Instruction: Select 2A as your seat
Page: seats
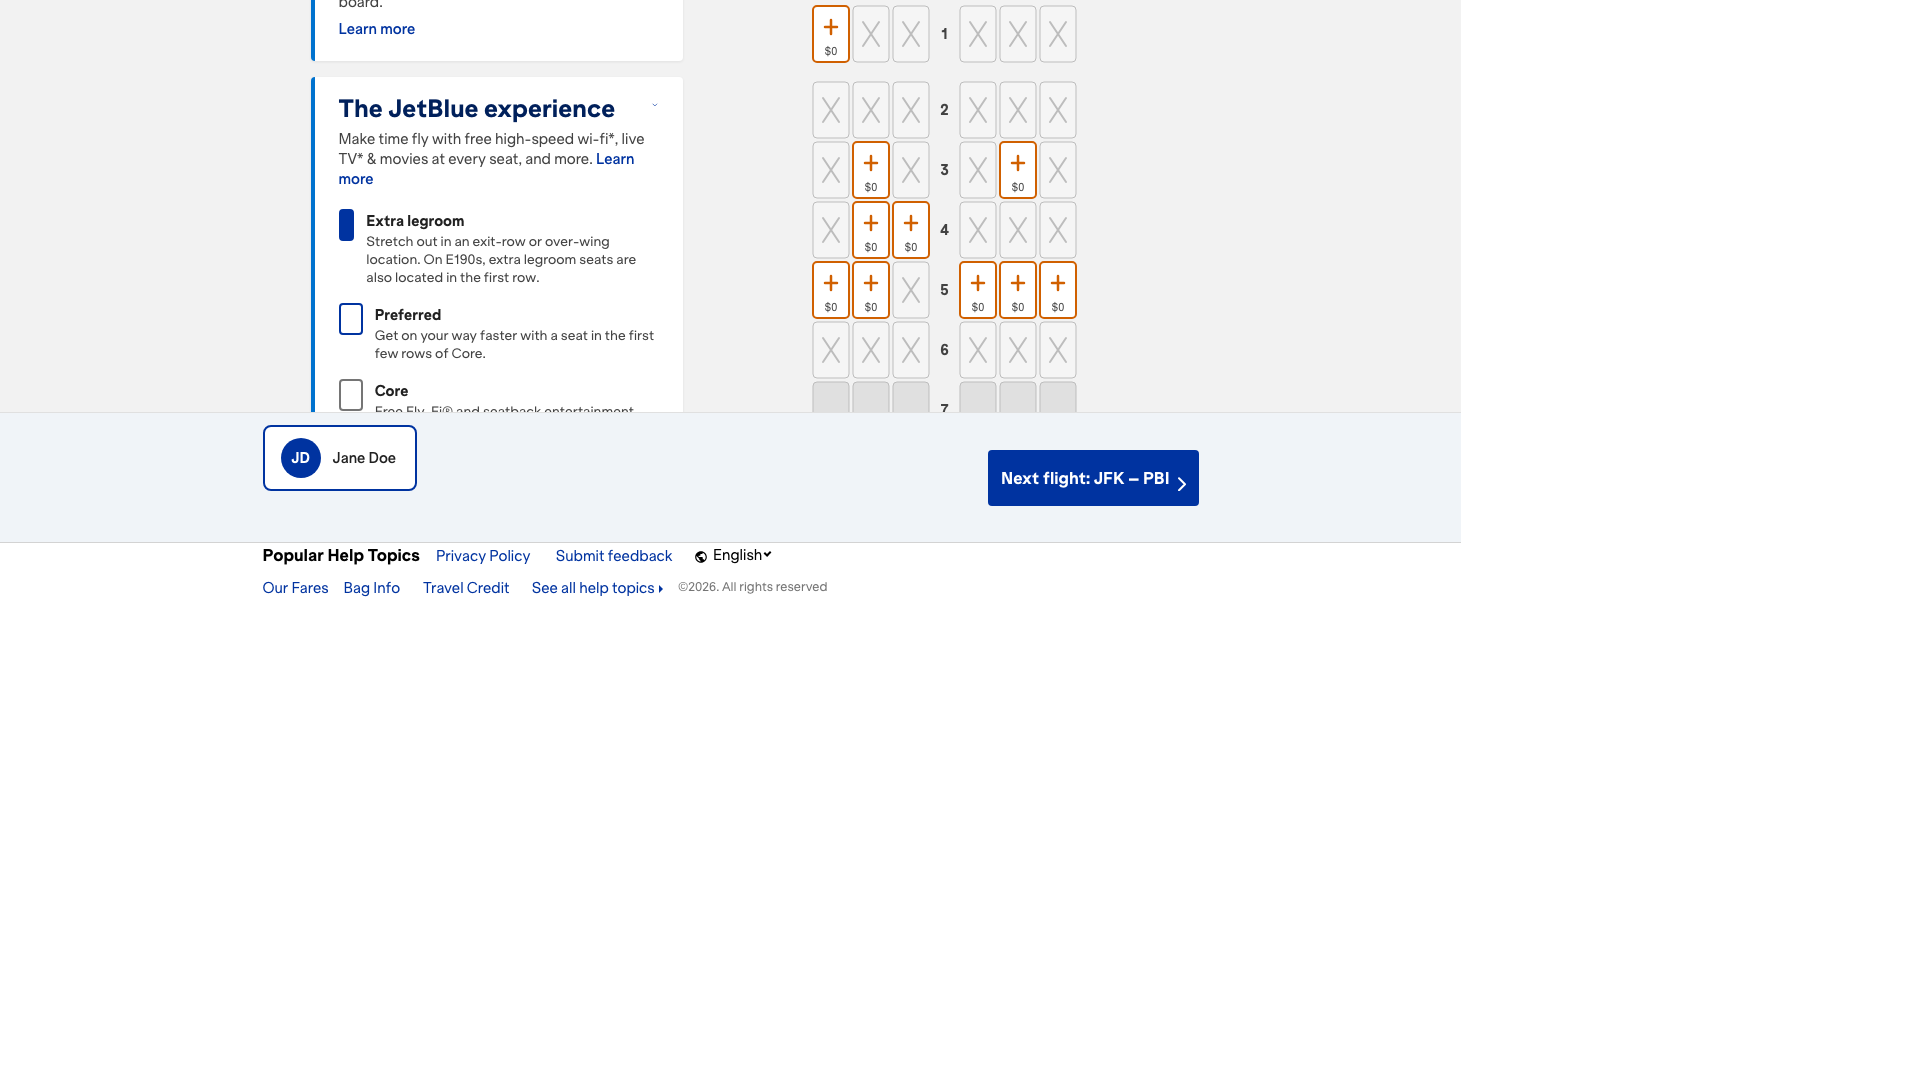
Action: click